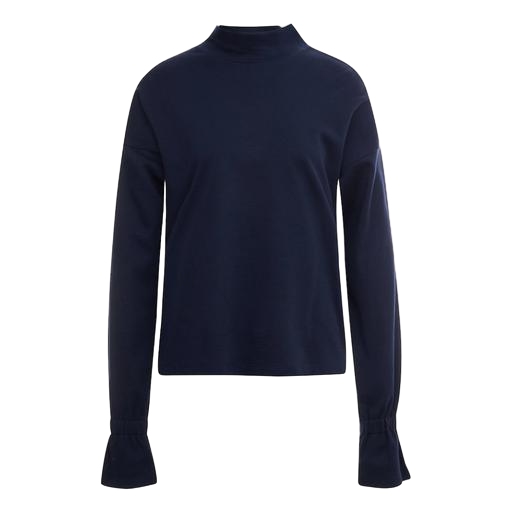
high-neck top, mockneck top, long-sleeve top, white background